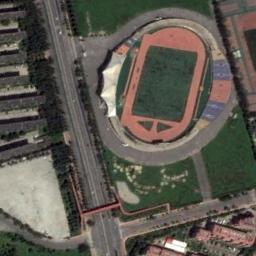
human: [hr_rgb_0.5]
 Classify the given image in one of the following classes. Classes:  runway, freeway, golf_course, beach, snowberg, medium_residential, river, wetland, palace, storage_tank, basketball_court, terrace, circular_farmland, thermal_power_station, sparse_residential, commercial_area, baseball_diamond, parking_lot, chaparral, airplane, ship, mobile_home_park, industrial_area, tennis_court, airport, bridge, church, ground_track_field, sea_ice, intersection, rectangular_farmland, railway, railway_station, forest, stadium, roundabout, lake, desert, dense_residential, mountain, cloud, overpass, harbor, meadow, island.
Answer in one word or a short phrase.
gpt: stadium